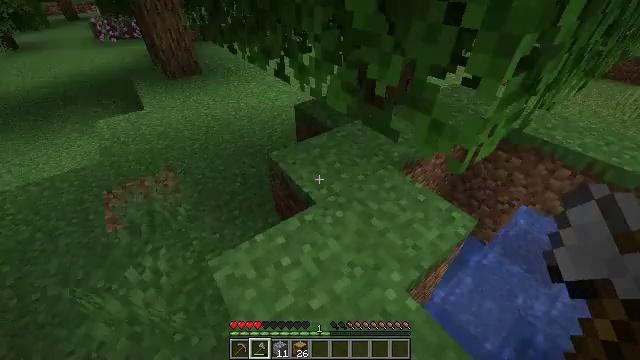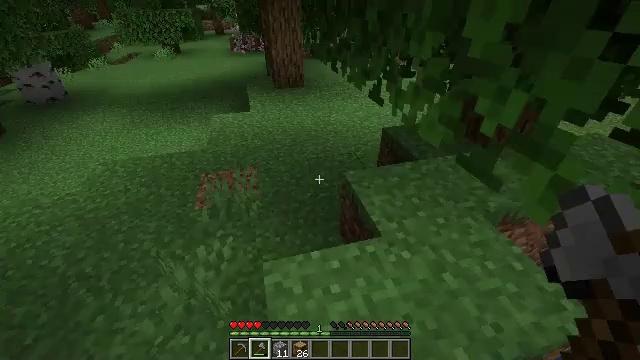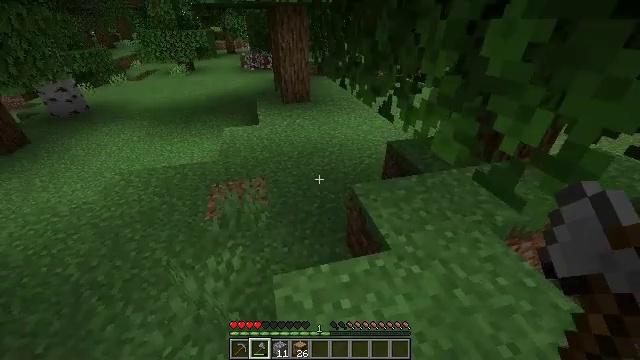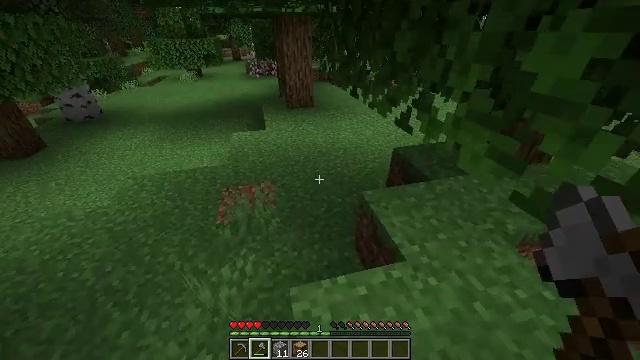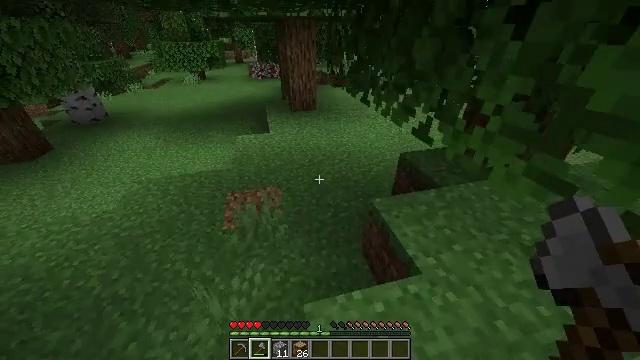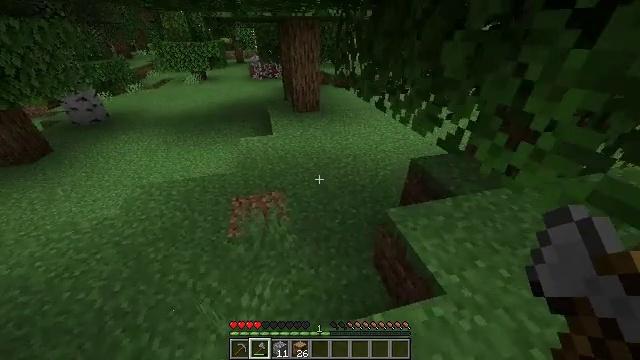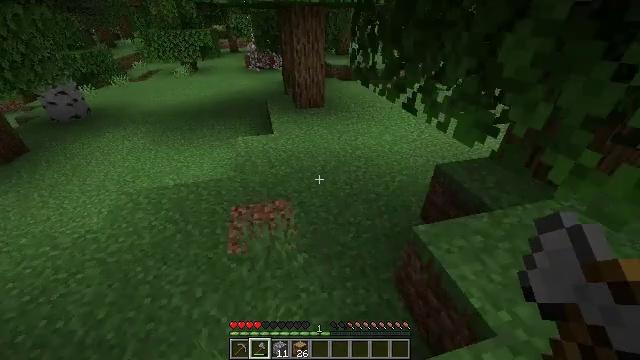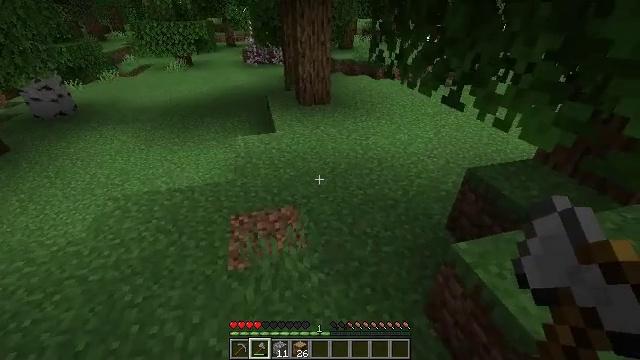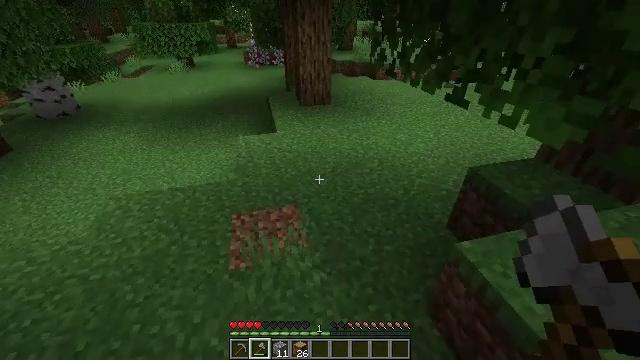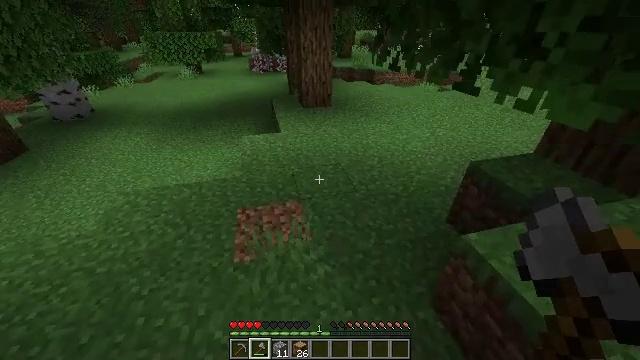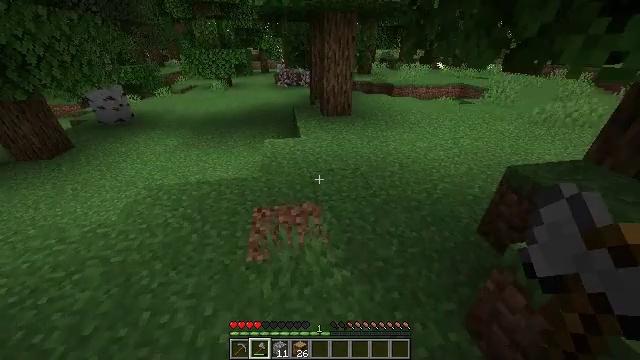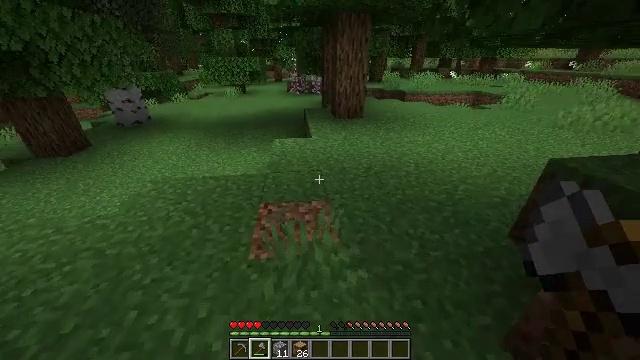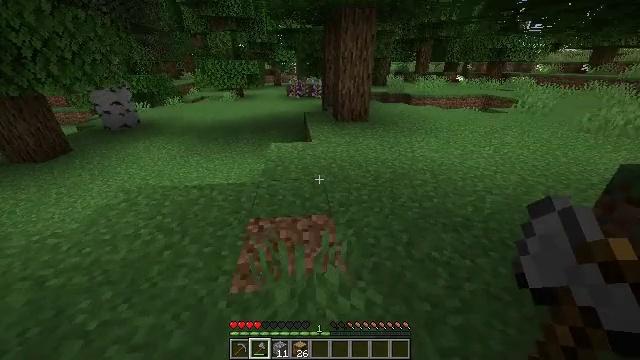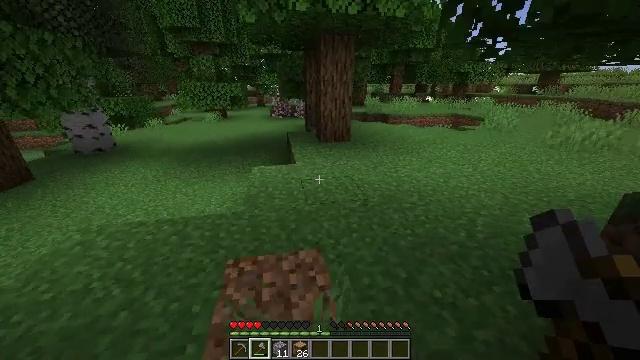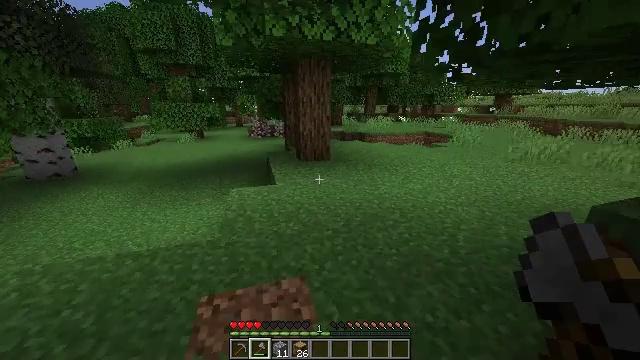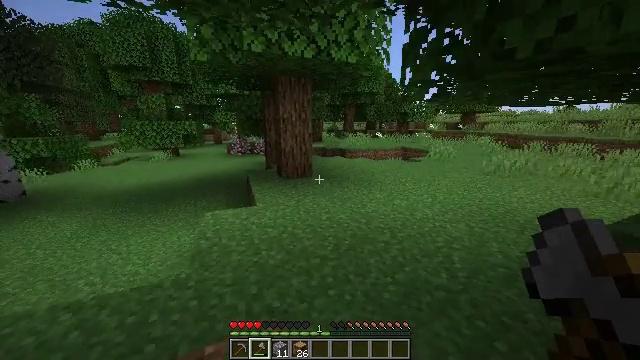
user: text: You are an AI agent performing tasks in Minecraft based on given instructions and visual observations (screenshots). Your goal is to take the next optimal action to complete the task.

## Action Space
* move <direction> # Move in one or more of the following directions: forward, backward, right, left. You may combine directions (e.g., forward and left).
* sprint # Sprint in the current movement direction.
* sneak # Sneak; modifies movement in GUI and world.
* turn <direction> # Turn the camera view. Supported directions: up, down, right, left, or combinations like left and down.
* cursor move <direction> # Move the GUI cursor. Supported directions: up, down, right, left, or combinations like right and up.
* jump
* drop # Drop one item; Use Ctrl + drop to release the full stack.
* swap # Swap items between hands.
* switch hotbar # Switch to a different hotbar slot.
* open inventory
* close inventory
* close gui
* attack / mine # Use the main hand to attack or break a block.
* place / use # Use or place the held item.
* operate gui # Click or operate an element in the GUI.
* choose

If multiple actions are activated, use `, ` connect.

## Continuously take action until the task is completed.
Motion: motion action
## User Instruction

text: Obtain cooked mutton by cooking raw mutton in a furnace.
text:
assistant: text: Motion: move forward and move left, turn left and up
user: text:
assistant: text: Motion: move forward and move left, turn up
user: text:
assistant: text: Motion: move forward and move left
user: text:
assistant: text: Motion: move forward and move left
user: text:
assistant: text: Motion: move forward and move left
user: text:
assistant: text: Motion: move forward and move left
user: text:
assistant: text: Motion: move forward
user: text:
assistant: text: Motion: move forward
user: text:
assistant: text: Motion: move forward, sprint
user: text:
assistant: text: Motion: move forward, sprint, turn left and up
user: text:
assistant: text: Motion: move forward, sprint, turn left and up
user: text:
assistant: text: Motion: move forward, sprint, turn up
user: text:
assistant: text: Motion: move forward, sprint, turn right and up
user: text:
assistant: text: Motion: move forward, sprint, turn right and up
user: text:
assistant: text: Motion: move forward, sprint, turn right and up
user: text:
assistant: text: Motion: move forward, sprint, turn right and up
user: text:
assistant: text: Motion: move forward, sprint, turn right and up
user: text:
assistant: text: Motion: move forward, sprint, turn right
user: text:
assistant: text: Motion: move forward, sprint, turn right
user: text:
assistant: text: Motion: move forward, sprint
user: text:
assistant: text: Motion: move forward, sprint, turn right
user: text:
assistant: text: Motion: move forward, sprint, turn right
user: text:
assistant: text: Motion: move forward, sprint, turn right
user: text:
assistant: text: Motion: move forward, sprint, turn right
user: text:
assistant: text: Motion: move forward, sprint, turn right
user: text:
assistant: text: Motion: move forward, sprint, turn right
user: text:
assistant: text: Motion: move forward, sprint
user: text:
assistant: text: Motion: move forward, sprint
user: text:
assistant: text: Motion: move forward, sprint
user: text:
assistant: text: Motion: move forward, sprint